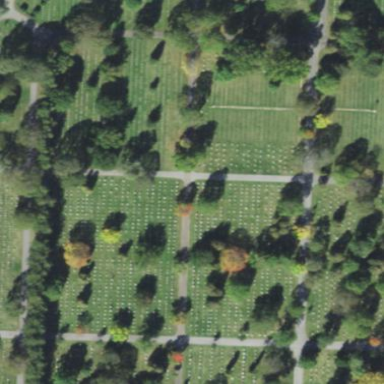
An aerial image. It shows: Historical memorial located in graveyard.